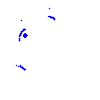
Particle: kaon